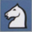
Piece: wN